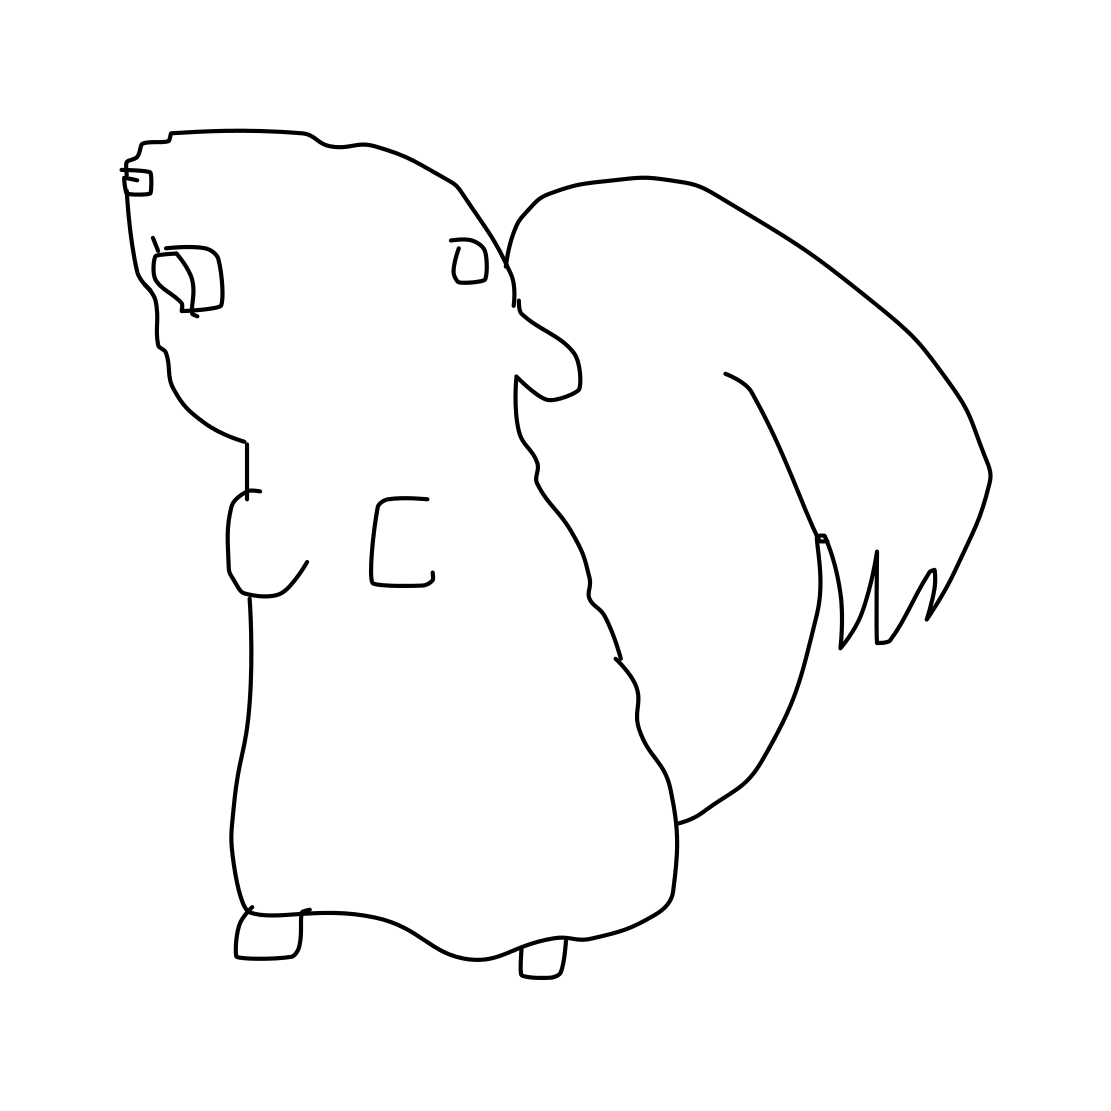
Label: squirrel